Question: I have this list of string. I want to filter out only those items that have exact match to my searched keyword. For example I have keyword "in" I want the result to filter only those item that have exact word "in". Please help.
'''
static IEnumerable<string> GetData()
{
var strList = new List<string>
{ "I'm in love",
"Coffee contains caffeine",
"The best inn so far",
"Inside of me",
"in the darkness"};
var filteredItems = strList.Where(x => x.Contains("in"));
return filteredItems;
}
'''
From my list I want to return item 1 and item 5 only since they are the items that have exact word "in".

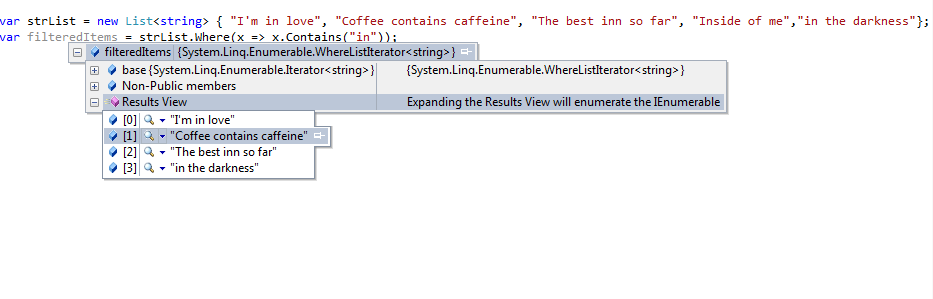
Answer: Here's one way to do it:
'''
var filteredItems = strList.Where(x => (" " + x + " ").Contains(" in "));
'''
or this:
'''
var filteredItems = strList.Where(x => Regex.IsMatch(x, "(^| )in($| )"));
'''
Case insensitive versions:
'''
var filteredItems = strList.Where(x => (" " + x .ToLower() + " ").Contains(" in "));
var filteredItems = strList.Where(x => Regex.IsMatch(x, "(^|\s)in($|\s)",
RegexOptions.IgnoreCase));
'''